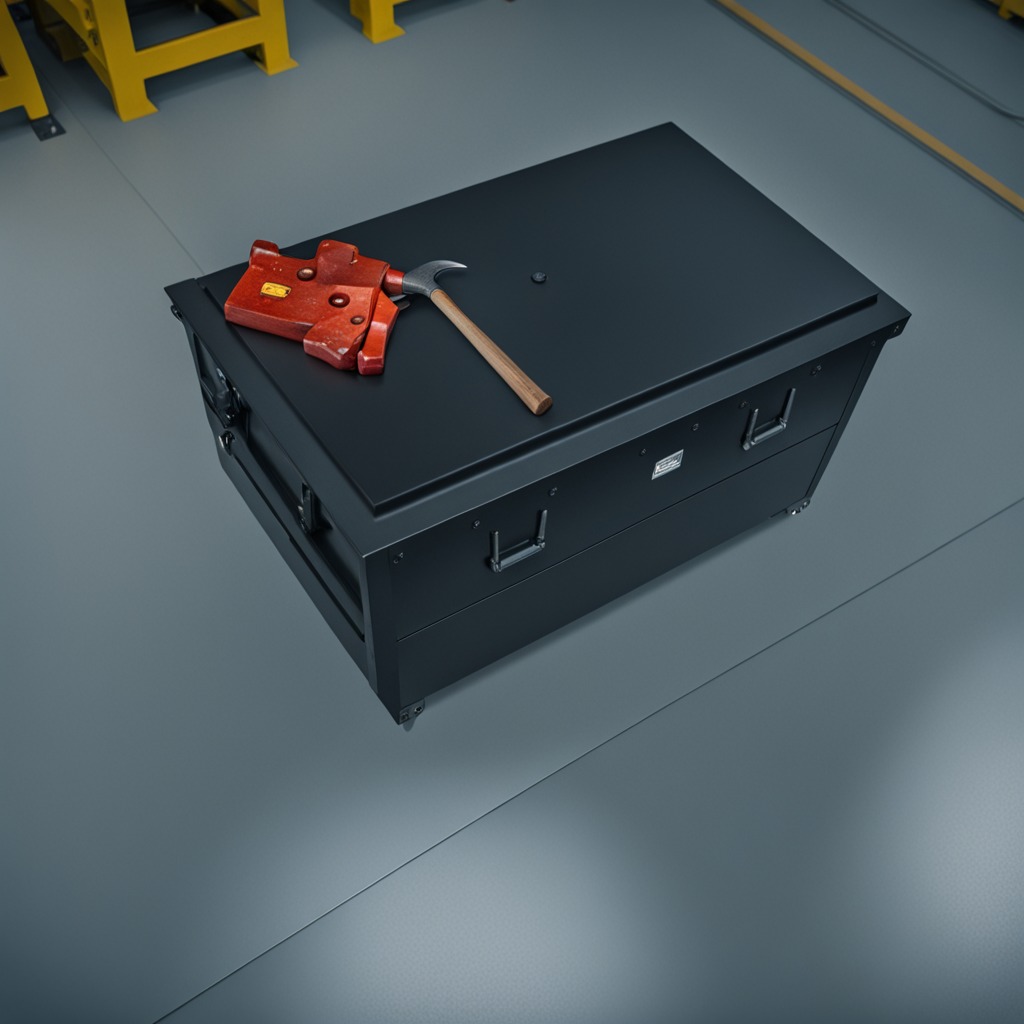
A hammer is lying on the toolbox surface in an airplane hangar workshop 8K.